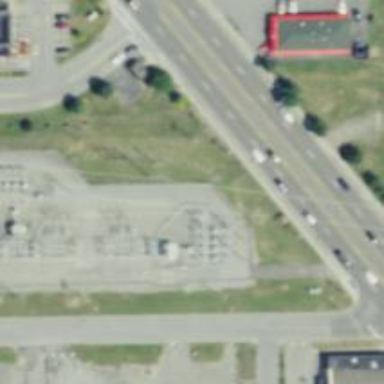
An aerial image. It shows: Substation surrounded by fence.